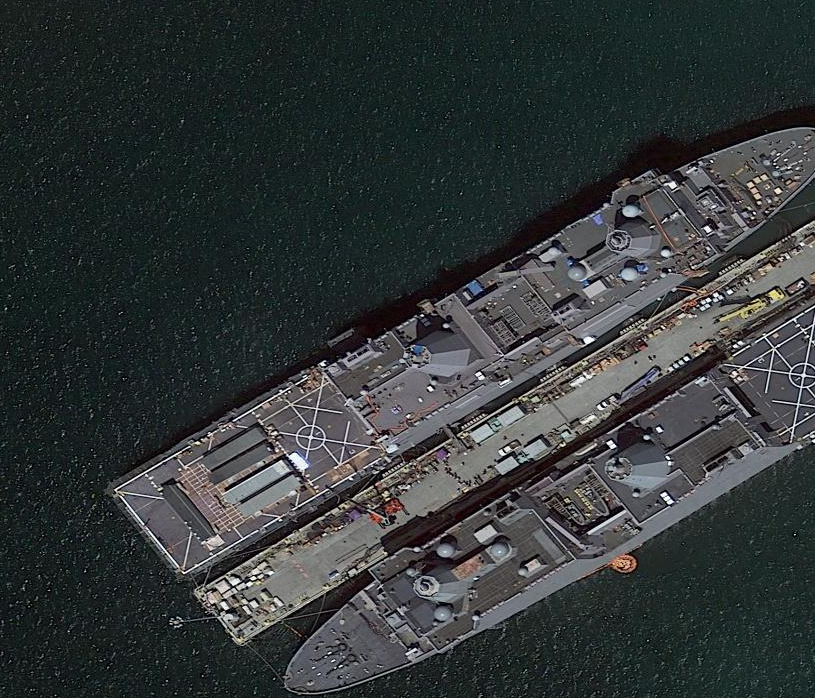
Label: combat